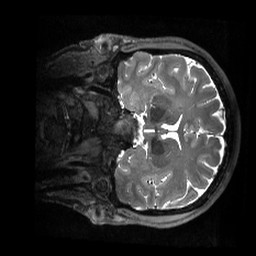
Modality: T2w
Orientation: coronal
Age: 33
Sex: female
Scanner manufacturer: siemens
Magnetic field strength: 7 T
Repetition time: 2.65 s
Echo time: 0.142 s